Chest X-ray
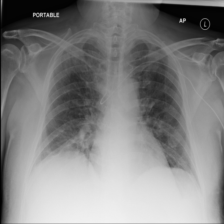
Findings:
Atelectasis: negative
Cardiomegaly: negative
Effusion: negative
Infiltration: positive
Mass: negative
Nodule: negative
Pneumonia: negative
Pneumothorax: negative
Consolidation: negative
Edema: negative
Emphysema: negative
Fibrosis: negative
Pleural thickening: negative
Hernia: negative